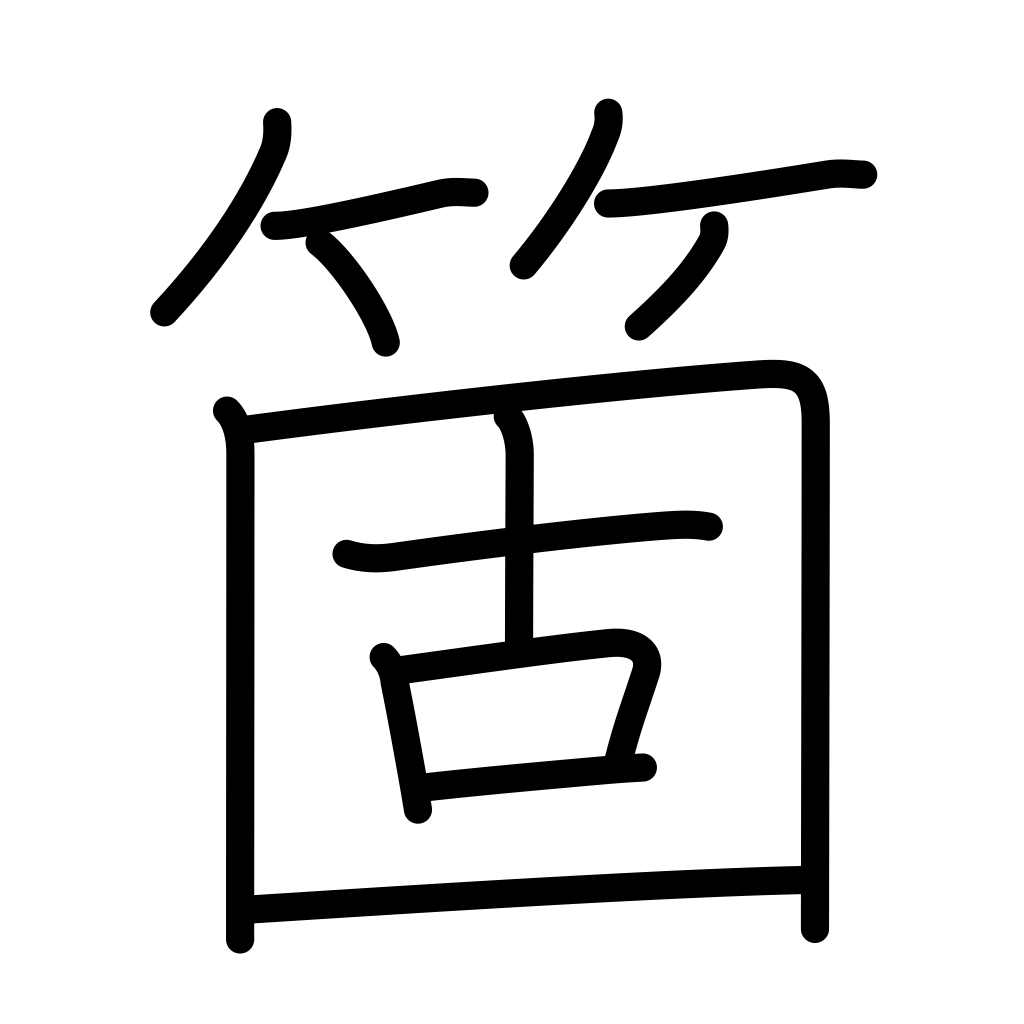
Meaning: counter for articles